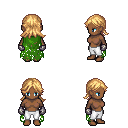
a pixel art fantasy rpg character, female body template, human, dark skin, green tattered cape, white pants, light blonde loose hair, metal gloves, four views (front, back, left, right), 2x2 character sprite sheet, small pixel art, hard edges, no anti-aliasing